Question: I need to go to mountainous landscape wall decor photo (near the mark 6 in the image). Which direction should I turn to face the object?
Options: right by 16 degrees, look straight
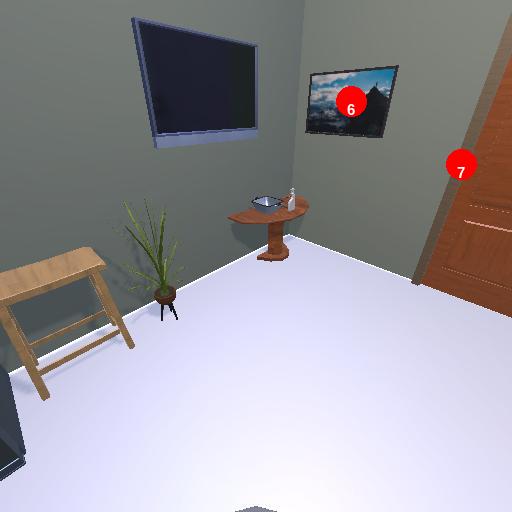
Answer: right by 16 degrees